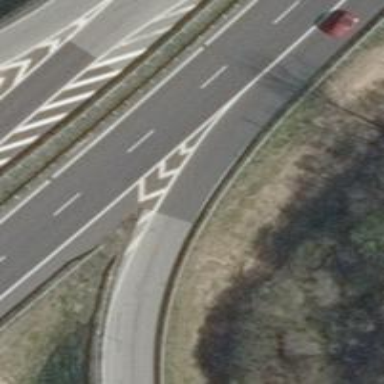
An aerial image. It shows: This is trunk highway with motorroad.